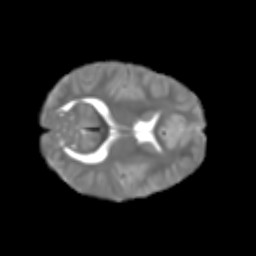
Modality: T2w
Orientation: axial
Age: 7
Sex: female
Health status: healthy